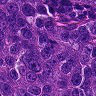
Metastatic tissue present: yes